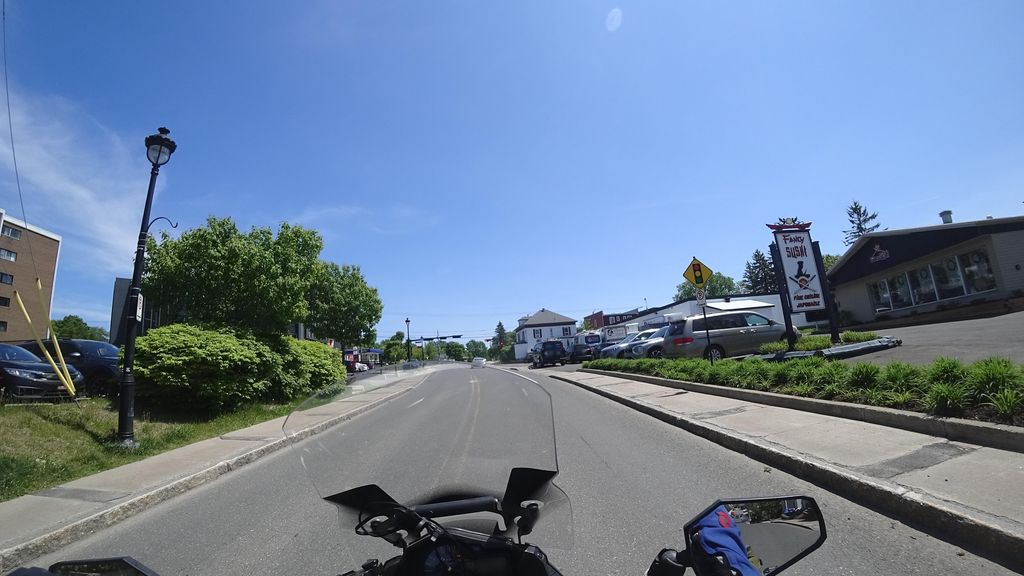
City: quebec_city